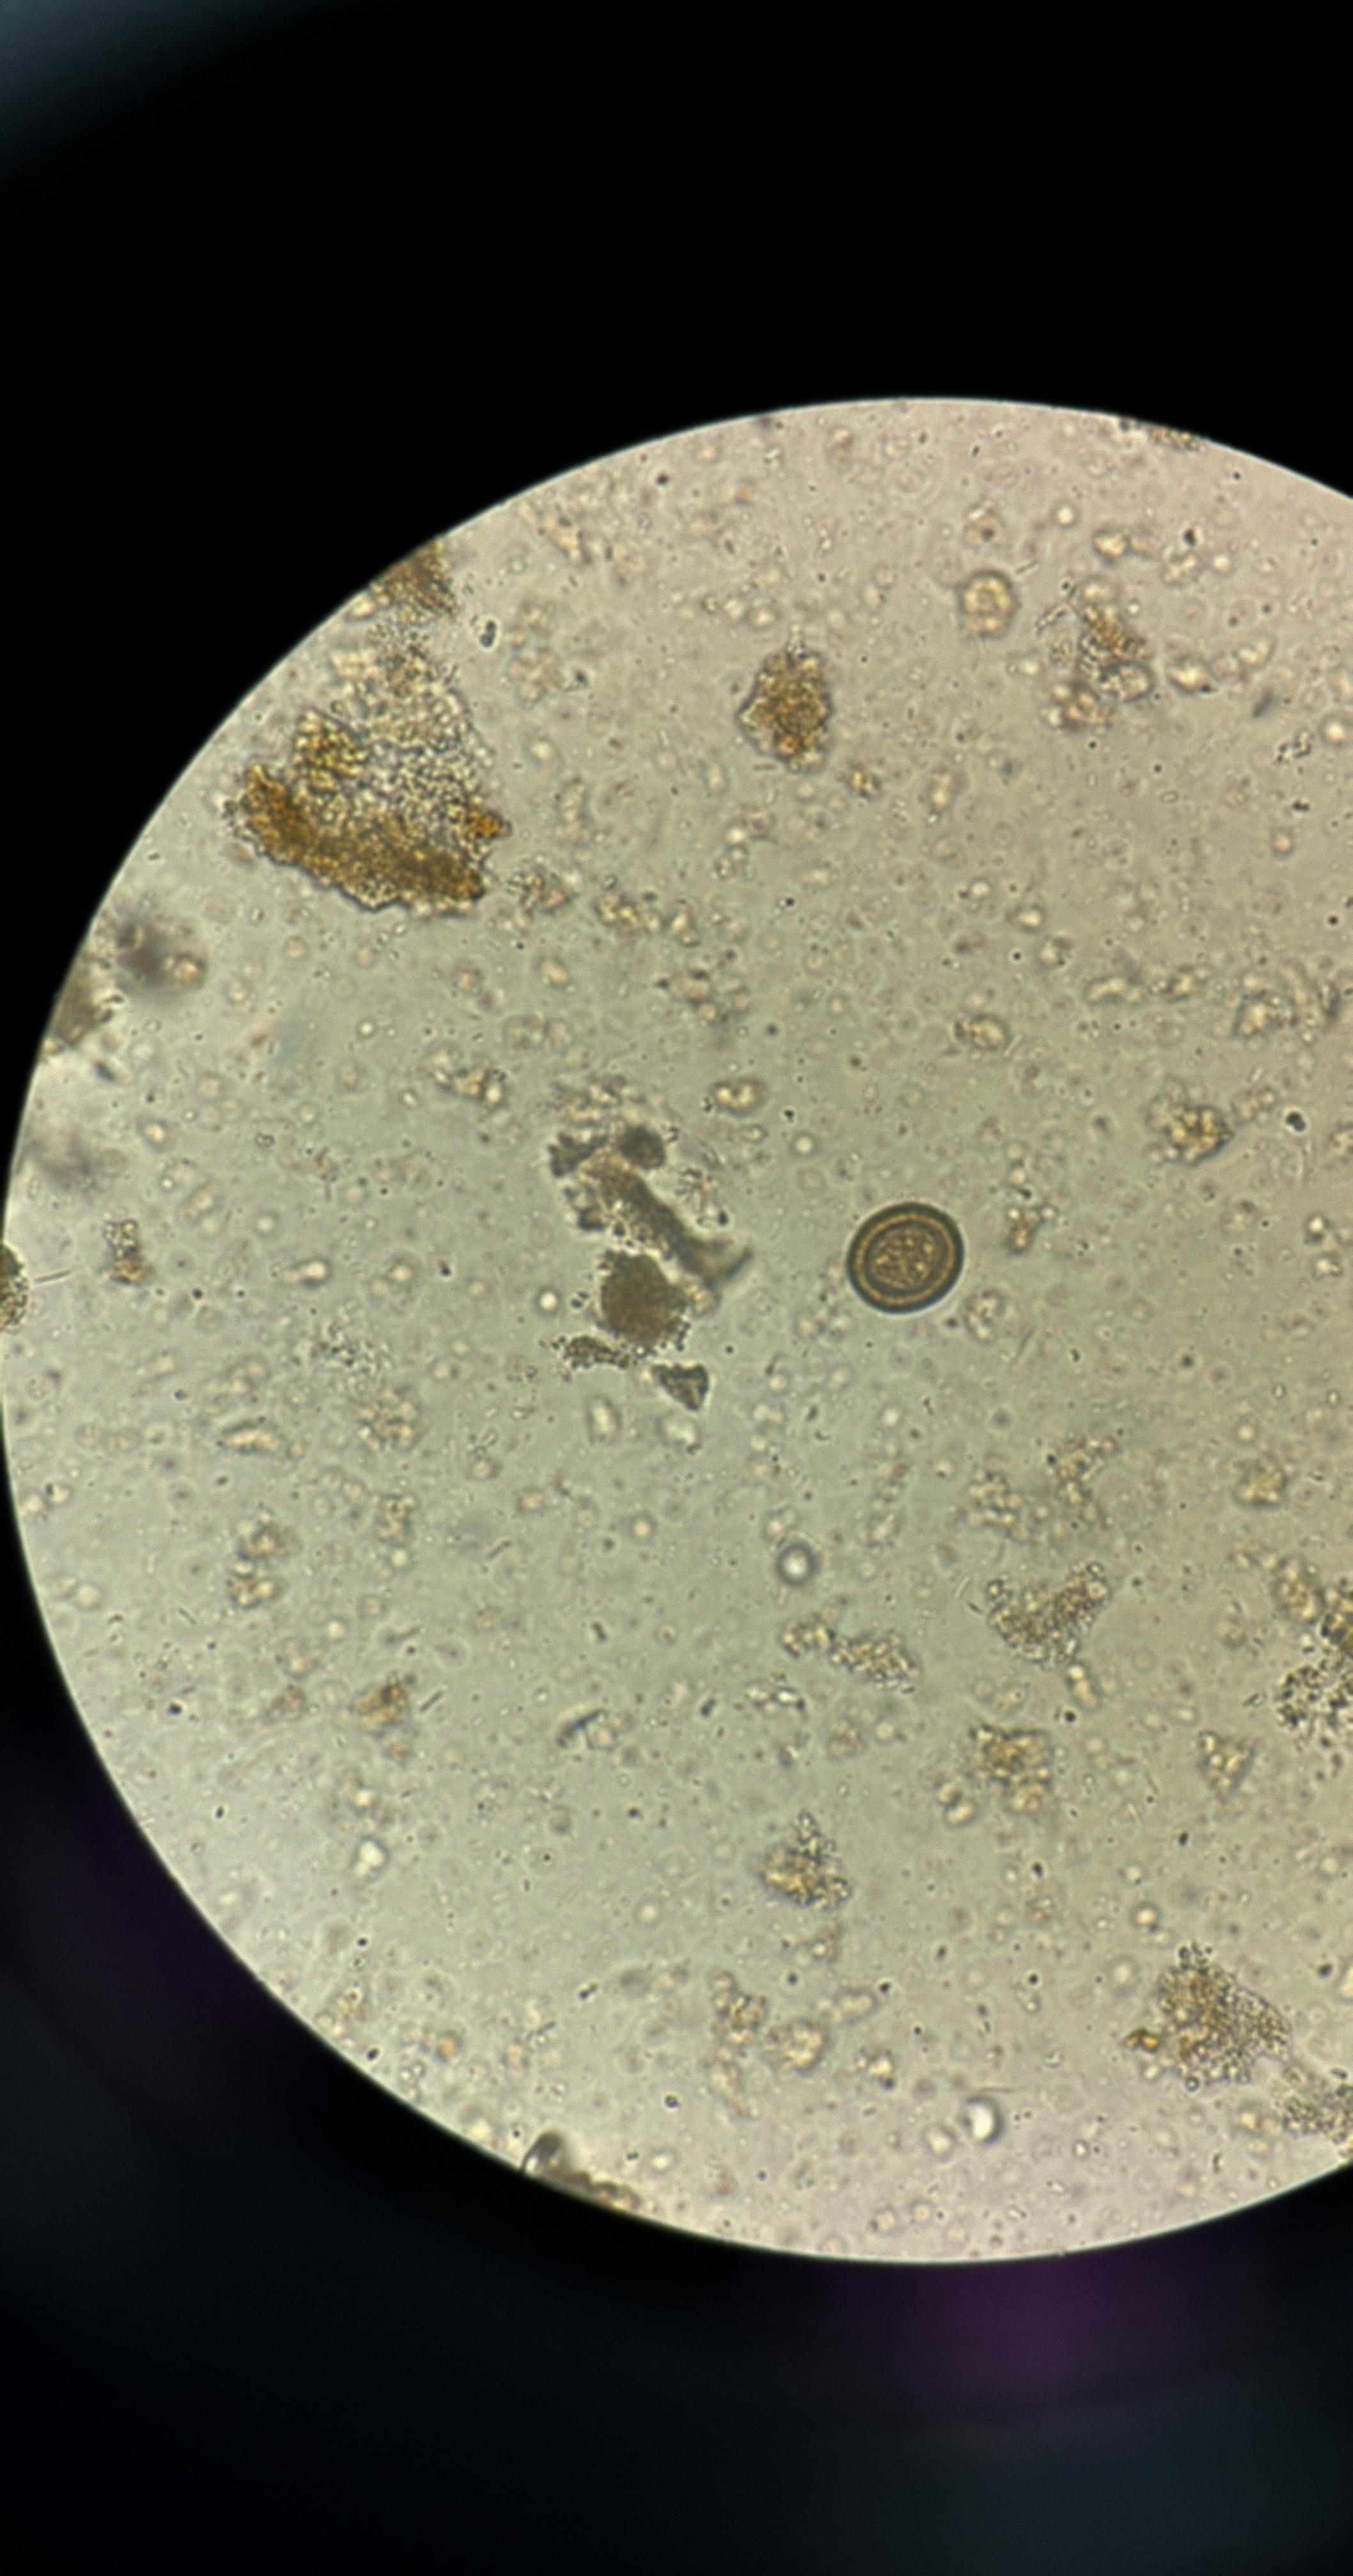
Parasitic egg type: Taenia spp. egg